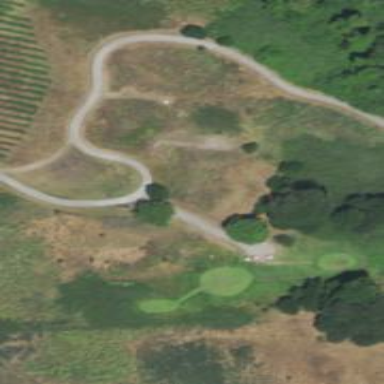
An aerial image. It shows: This footway leads to Eagle Vines Golf Course.